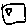
Label: square